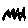
Label: zigzag